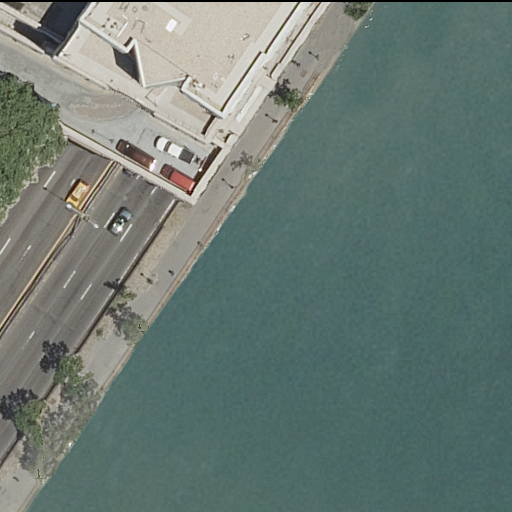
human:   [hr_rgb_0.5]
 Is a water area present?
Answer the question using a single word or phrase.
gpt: yes

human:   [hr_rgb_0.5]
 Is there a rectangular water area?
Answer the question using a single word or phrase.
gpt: yes

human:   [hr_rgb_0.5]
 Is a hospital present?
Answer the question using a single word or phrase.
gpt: yes

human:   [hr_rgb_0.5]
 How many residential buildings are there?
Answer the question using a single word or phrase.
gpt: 1

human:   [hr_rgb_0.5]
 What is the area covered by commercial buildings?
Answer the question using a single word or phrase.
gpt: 0m2

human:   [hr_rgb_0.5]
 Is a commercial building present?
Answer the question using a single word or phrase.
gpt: no

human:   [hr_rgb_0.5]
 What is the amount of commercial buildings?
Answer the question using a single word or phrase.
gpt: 0

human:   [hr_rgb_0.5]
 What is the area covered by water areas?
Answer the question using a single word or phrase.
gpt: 6407m2

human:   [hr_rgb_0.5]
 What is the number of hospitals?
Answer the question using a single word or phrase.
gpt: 1

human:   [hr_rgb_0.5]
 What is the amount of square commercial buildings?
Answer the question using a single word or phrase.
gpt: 0

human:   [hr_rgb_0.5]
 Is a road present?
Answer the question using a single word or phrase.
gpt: yes

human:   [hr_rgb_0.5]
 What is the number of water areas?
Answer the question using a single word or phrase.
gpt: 1

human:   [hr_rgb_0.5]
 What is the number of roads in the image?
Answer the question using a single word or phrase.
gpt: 4

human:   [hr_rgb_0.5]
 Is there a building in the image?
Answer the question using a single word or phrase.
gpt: yes

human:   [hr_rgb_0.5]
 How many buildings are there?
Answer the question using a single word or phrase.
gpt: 1

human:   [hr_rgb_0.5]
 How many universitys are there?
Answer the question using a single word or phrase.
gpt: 1

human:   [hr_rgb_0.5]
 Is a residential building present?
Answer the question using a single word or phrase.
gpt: yes

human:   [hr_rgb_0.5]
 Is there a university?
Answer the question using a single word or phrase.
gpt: yes

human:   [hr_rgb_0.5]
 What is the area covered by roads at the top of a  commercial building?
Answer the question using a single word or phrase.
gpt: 0m2

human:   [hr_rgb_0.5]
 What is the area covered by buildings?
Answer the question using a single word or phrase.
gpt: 30m2

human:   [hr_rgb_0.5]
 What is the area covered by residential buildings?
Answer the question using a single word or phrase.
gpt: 30m2

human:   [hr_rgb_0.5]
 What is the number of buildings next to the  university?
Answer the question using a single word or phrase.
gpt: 1

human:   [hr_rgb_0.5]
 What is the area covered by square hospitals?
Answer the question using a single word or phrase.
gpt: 0m2

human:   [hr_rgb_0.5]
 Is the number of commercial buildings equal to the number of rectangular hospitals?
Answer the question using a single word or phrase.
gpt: no

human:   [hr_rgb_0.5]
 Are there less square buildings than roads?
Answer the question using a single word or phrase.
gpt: yes

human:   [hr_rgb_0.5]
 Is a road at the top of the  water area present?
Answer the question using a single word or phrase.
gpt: yes

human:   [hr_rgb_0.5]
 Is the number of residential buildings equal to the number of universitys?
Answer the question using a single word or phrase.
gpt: yes

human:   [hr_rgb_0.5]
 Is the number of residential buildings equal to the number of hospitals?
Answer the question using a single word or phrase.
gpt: yes

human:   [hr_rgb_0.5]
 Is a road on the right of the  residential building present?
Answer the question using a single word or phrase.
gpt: yes

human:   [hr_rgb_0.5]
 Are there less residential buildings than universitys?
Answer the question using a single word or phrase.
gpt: no

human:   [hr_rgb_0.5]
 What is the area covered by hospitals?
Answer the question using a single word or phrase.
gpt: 305m2

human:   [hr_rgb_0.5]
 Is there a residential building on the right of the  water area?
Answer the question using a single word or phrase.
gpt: no

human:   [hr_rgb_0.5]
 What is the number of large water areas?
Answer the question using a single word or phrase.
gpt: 1

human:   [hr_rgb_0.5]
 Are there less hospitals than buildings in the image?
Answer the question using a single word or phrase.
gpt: no

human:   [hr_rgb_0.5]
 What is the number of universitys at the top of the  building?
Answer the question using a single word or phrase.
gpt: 0

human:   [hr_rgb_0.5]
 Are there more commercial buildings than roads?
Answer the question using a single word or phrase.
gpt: no

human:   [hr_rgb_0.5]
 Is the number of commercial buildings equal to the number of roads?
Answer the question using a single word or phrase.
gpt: no

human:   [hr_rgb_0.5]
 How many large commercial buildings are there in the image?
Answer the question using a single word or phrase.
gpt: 0

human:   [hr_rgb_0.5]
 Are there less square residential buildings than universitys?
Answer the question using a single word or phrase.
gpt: yes

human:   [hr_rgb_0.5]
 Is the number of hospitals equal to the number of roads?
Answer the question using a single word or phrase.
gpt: no

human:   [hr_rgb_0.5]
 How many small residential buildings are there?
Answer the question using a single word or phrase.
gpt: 1

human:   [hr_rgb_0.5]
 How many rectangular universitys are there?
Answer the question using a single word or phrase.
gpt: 0

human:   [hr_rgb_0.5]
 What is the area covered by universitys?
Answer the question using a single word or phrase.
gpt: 8295m2

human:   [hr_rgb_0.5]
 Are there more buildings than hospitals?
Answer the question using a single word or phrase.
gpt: no

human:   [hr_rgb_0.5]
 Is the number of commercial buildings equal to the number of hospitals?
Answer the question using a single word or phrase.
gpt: no

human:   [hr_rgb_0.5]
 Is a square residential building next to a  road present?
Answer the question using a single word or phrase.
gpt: no

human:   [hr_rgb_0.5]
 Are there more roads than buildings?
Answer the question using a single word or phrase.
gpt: yes

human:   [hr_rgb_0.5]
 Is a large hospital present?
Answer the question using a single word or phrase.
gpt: no

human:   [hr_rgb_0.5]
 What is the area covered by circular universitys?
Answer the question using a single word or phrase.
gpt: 0m2

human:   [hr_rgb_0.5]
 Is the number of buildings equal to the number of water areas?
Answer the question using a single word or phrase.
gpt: yes

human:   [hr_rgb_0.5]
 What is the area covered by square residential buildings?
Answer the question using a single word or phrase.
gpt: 0m2

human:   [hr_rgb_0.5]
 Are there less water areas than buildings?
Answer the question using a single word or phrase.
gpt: no

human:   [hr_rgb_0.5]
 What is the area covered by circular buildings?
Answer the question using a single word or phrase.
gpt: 0m2

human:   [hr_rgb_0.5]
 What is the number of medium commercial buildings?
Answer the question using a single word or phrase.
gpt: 0

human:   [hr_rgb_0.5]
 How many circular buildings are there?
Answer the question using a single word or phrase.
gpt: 0

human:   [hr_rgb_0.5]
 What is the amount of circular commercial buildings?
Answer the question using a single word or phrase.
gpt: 0

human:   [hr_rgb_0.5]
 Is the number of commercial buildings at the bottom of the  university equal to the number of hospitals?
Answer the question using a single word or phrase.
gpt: no

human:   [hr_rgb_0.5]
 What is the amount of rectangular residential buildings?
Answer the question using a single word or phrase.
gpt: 1

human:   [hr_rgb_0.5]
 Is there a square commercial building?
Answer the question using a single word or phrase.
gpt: no

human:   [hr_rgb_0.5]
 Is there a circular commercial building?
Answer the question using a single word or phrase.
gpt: no

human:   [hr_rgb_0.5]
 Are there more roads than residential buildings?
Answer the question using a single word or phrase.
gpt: yes

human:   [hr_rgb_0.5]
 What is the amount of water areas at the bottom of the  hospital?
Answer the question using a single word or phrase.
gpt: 0

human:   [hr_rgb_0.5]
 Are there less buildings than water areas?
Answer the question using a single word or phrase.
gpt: no

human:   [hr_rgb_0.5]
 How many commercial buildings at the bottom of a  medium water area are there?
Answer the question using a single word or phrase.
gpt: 0